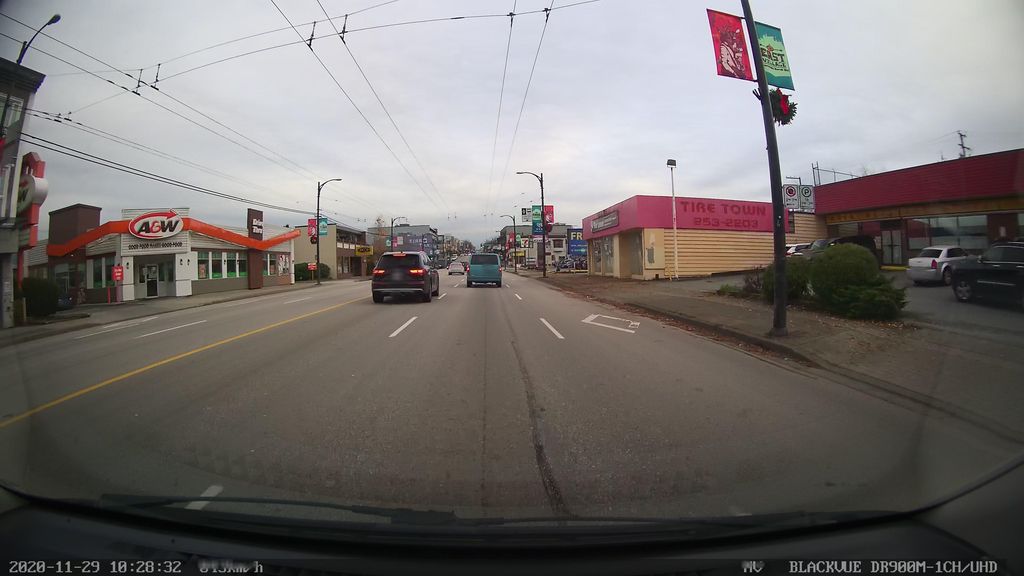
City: vancouver